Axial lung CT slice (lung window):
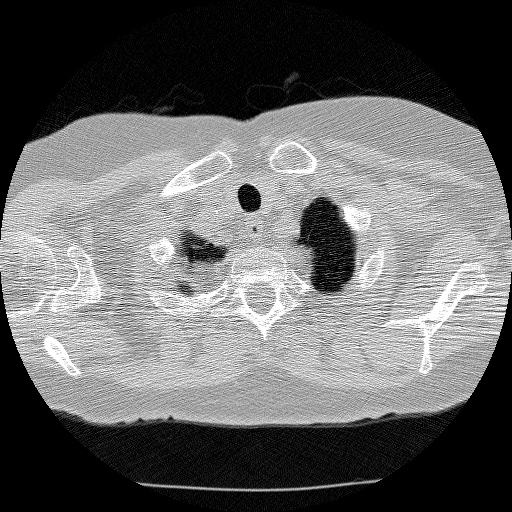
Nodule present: no